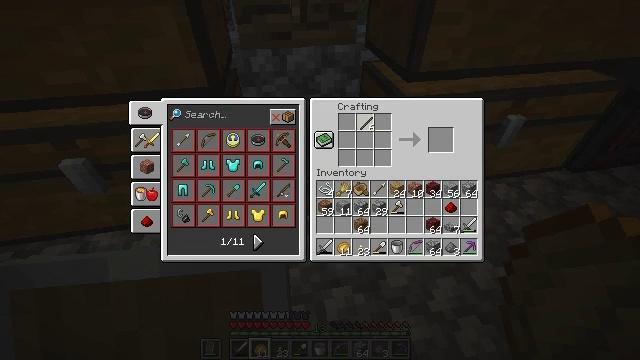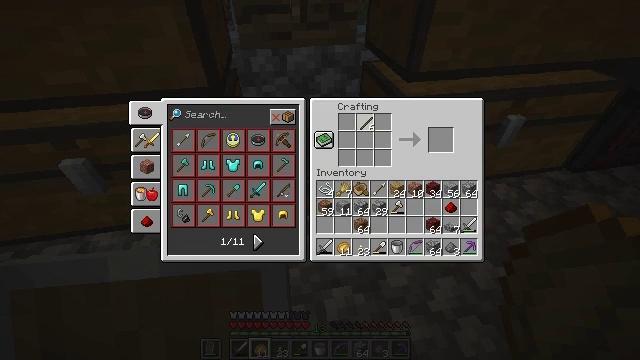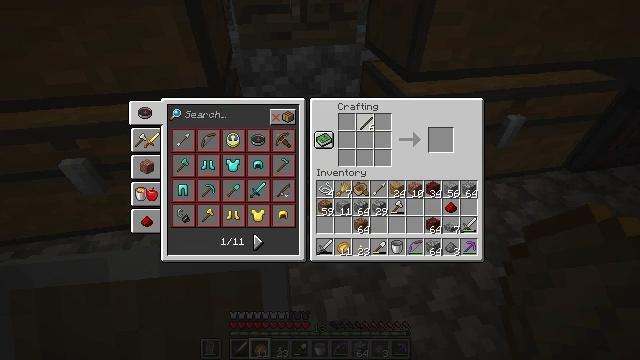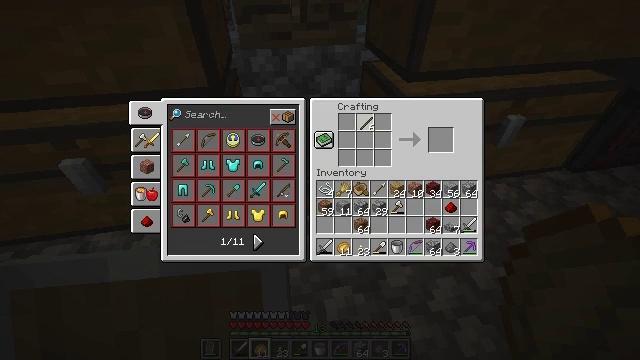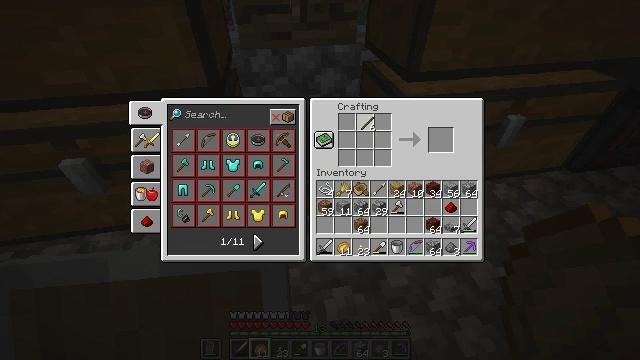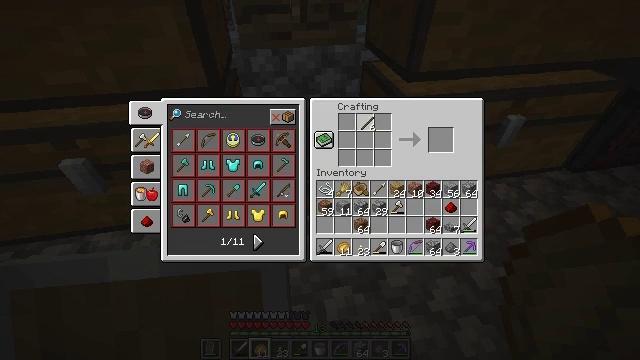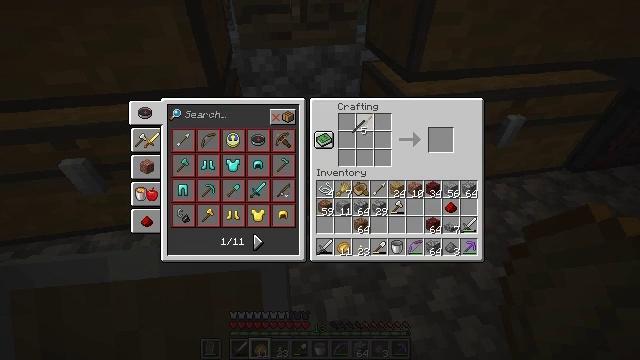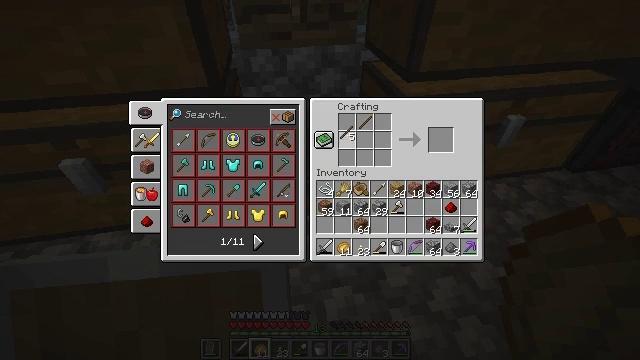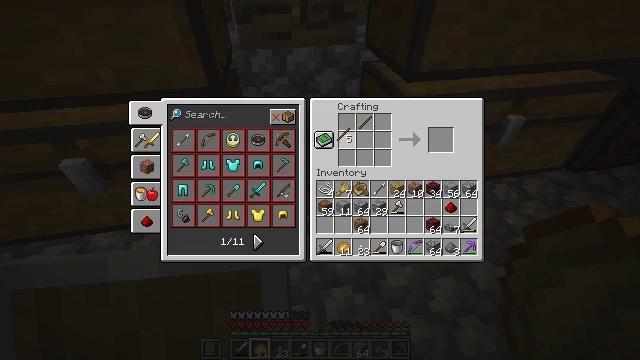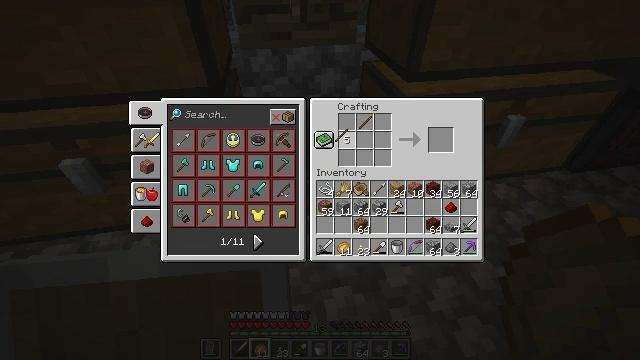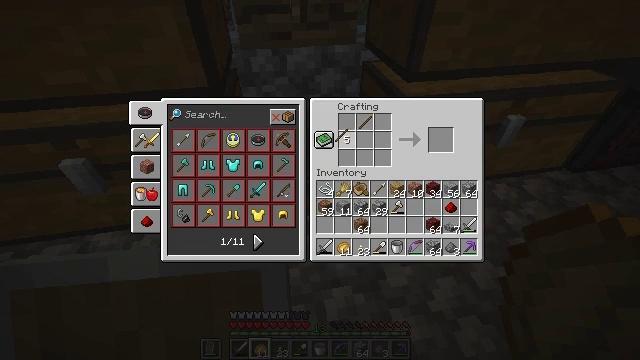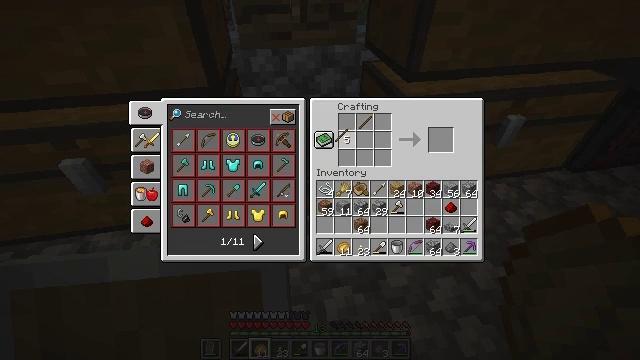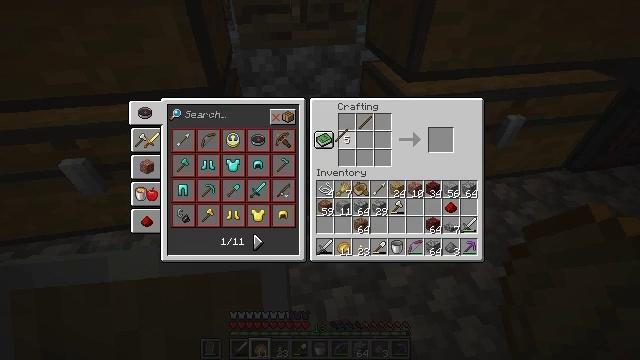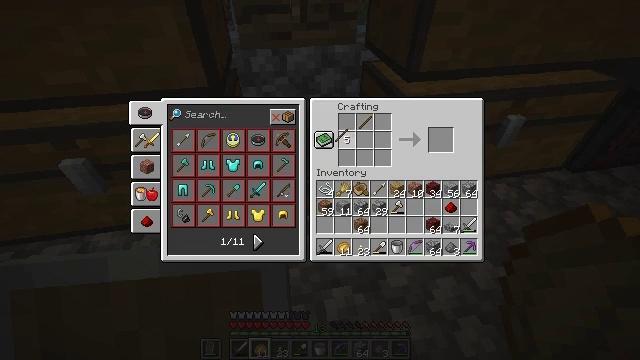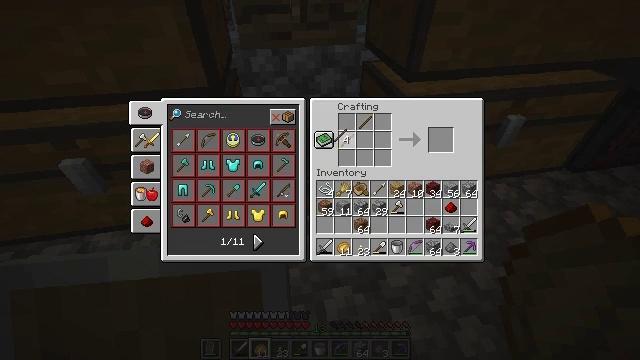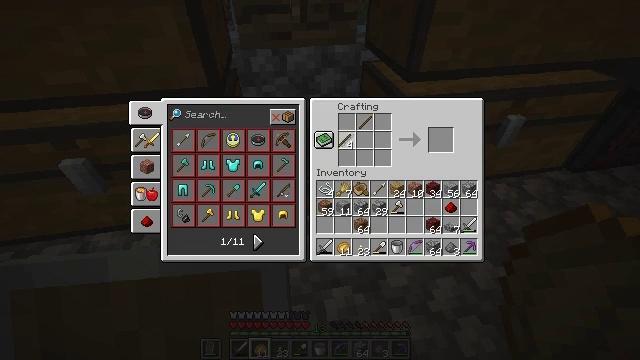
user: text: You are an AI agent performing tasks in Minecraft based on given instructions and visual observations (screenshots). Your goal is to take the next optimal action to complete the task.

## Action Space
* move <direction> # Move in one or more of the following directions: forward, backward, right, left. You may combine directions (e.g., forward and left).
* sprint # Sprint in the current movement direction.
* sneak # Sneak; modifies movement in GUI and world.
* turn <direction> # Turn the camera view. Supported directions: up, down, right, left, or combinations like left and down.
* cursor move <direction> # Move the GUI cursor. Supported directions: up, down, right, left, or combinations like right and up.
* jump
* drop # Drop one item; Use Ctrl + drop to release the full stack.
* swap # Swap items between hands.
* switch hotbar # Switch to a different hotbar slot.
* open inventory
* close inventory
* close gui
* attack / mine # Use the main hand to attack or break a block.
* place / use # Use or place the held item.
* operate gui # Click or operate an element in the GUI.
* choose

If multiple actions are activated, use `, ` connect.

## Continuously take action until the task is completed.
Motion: motion action
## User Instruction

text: Use string and sticks to craft a bow.
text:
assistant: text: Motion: no_op
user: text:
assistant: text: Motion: no_op
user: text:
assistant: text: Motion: use / place
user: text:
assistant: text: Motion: use / place
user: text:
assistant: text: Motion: use / place
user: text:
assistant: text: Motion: turn left
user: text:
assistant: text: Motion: turn left
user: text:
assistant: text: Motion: no_op
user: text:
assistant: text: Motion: no_op
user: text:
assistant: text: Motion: no_op
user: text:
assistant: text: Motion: no_op
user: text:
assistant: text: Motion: use / place
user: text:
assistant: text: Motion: use / place
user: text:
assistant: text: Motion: no_op
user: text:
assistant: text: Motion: no_op
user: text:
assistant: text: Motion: no_op
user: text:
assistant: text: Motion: no_op
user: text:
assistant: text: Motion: no_op
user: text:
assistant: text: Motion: no_op
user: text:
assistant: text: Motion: no_op
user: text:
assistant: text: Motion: no_op
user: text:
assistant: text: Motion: no_op
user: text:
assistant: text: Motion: no_op
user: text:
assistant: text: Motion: no_op
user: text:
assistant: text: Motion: no_op
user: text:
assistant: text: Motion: no_op
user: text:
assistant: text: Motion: use / place
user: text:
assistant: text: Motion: use / place
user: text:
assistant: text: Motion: use / place
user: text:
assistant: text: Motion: no_op